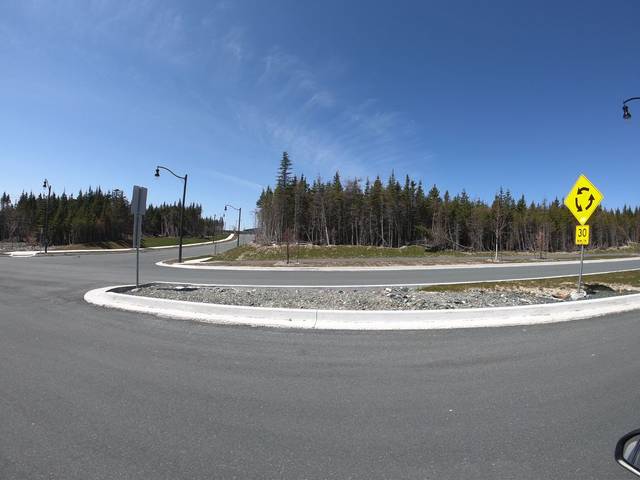
Region: Canada
Coordinates: 47.503, -52.826